Field crop: maize
Growth stage: 2
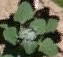
Species: chenopodium